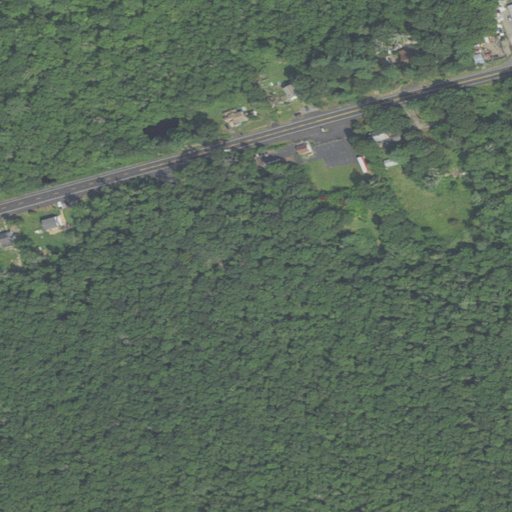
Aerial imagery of mountain in Massachusetts named Annawan Rock containing woody wetlands, low intensity development, deciduous forest, open development, medium intensity development, and high intensity development